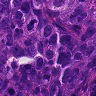
Metastatic tissue present: yes